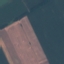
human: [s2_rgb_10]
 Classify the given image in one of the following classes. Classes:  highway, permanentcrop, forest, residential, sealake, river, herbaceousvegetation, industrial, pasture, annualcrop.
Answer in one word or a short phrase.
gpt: AnnualCrop